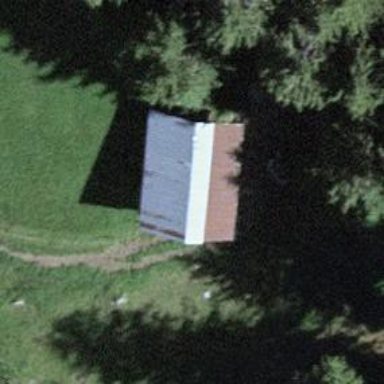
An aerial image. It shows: Rural barn.